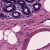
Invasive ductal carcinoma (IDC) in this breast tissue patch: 0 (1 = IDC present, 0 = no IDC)